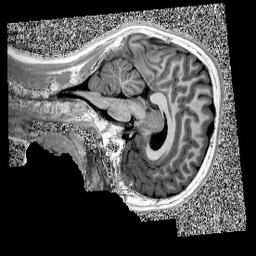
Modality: UNIT1
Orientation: sagittal
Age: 11
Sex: male
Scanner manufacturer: siemens
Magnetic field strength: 3 T
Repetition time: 4 s
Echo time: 0.00303 s